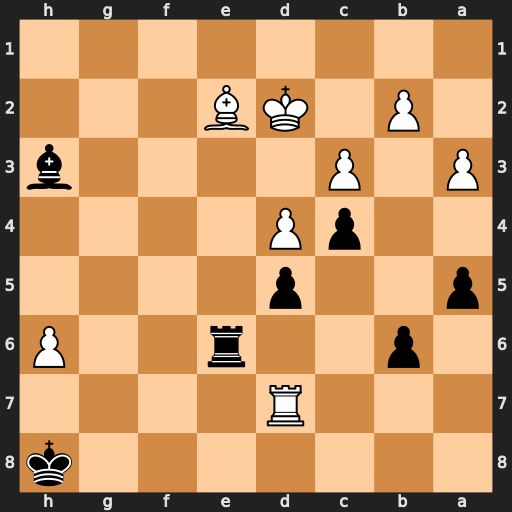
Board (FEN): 7k/3R4/1p2r2P/p2p4/2pP4/P1P4b/1P1KB3/8
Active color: b
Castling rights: -
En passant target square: -
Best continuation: Rxe2+ Kxe2 Bxd7 Ke3 Kh7 Kf4 Kxh6